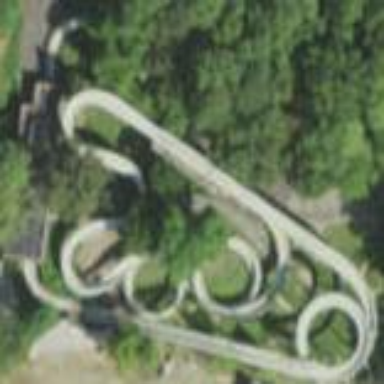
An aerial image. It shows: Attraction that is roller coaster. It is popular tourism spot.